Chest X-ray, PA view. Patient: 30 years old, sex F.
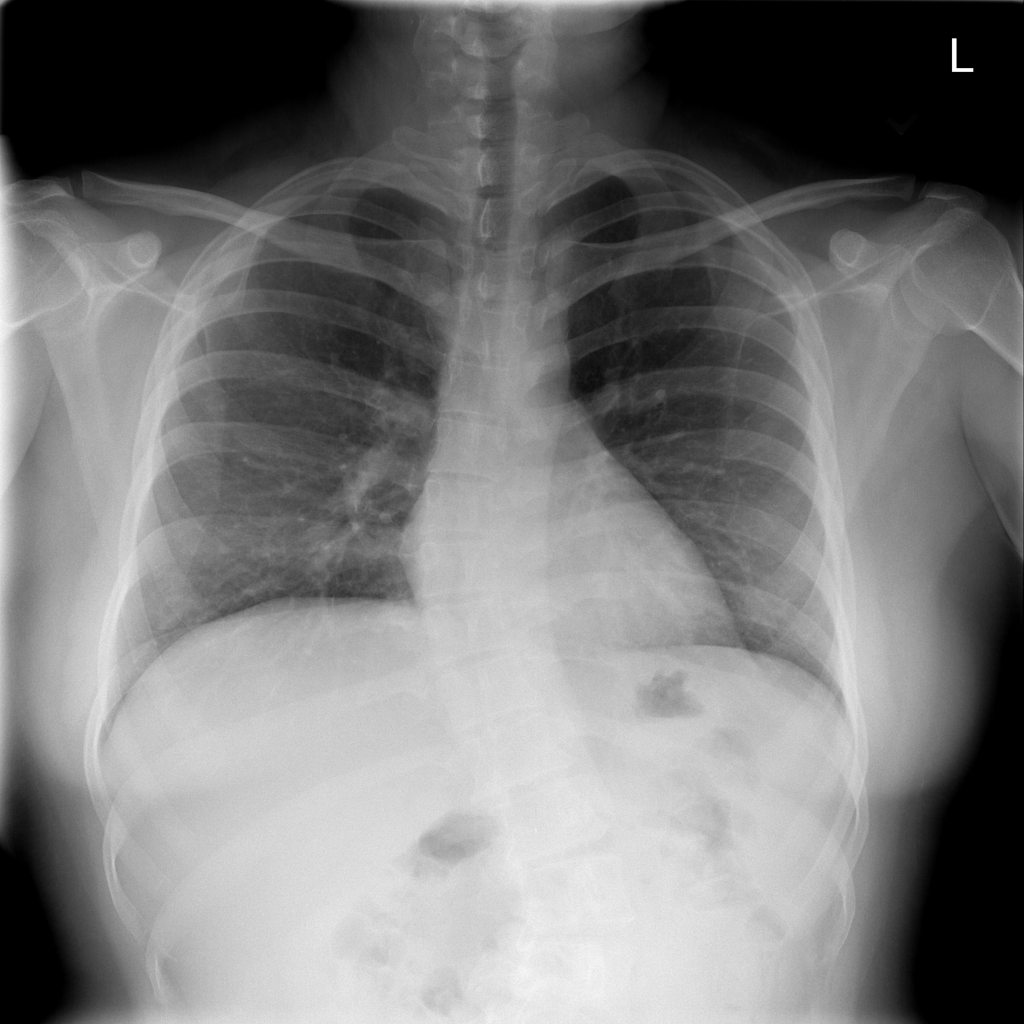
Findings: No Finding